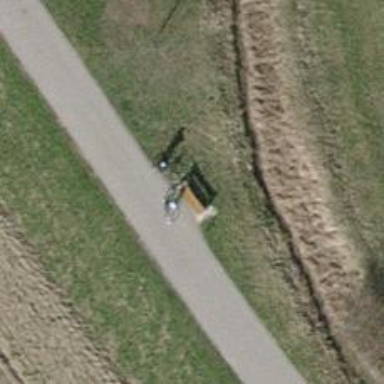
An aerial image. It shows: Brown bench.